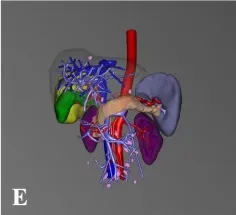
(E, F) The liver's three-dimensional reconstruction from the positive and right-side views showed the location of the tumor (the yellow part).
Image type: radiology (ct)